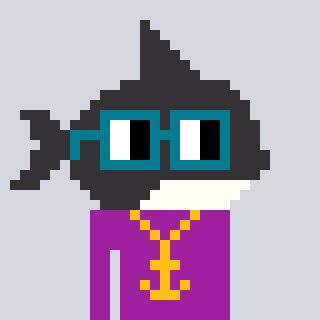
a pixel art character with square dark green glasses, a orca-shaped head and a magenta-colored body on a cool background